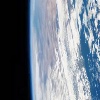
Label: cloud